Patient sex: M
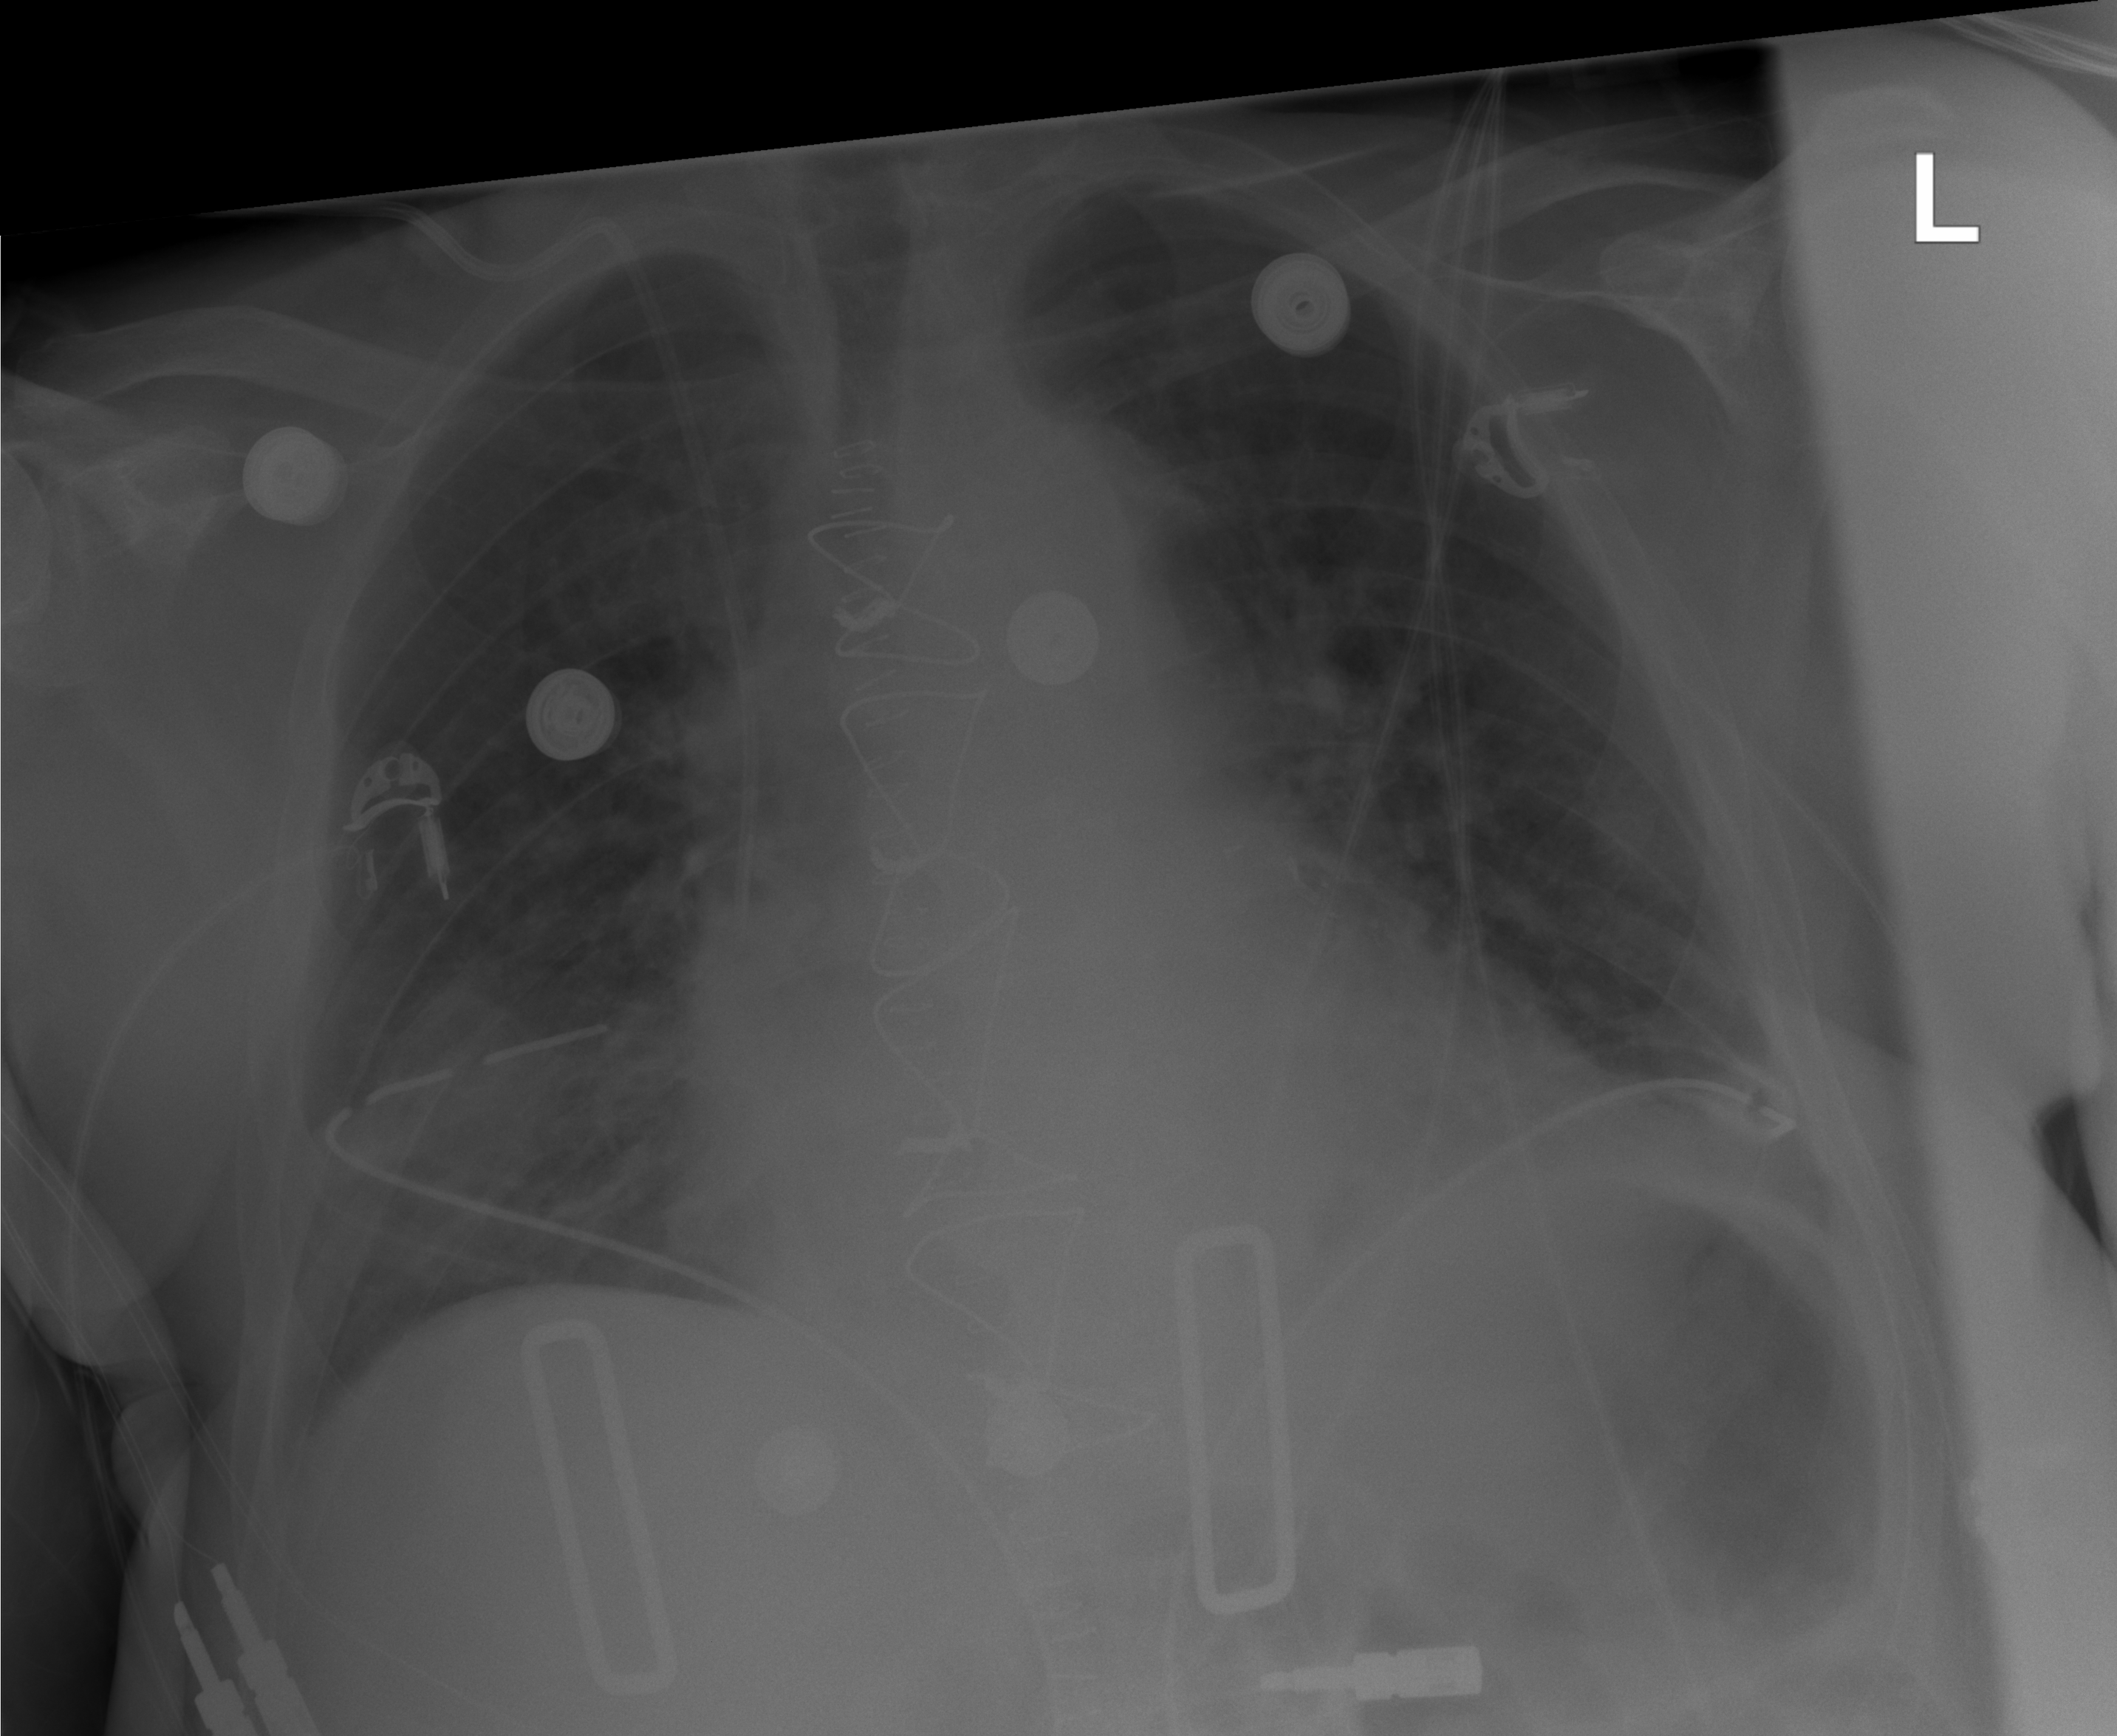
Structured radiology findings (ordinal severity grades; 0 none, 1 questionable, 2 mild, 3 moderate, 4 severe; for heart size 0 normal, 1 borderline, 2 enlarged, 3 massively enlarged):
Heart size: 2
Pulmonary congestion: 2
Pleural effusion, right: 0
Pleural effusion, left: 2
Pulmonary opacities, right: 2
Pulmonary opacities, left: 2
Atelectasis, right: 2
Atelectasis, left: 2